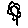
Label: flower